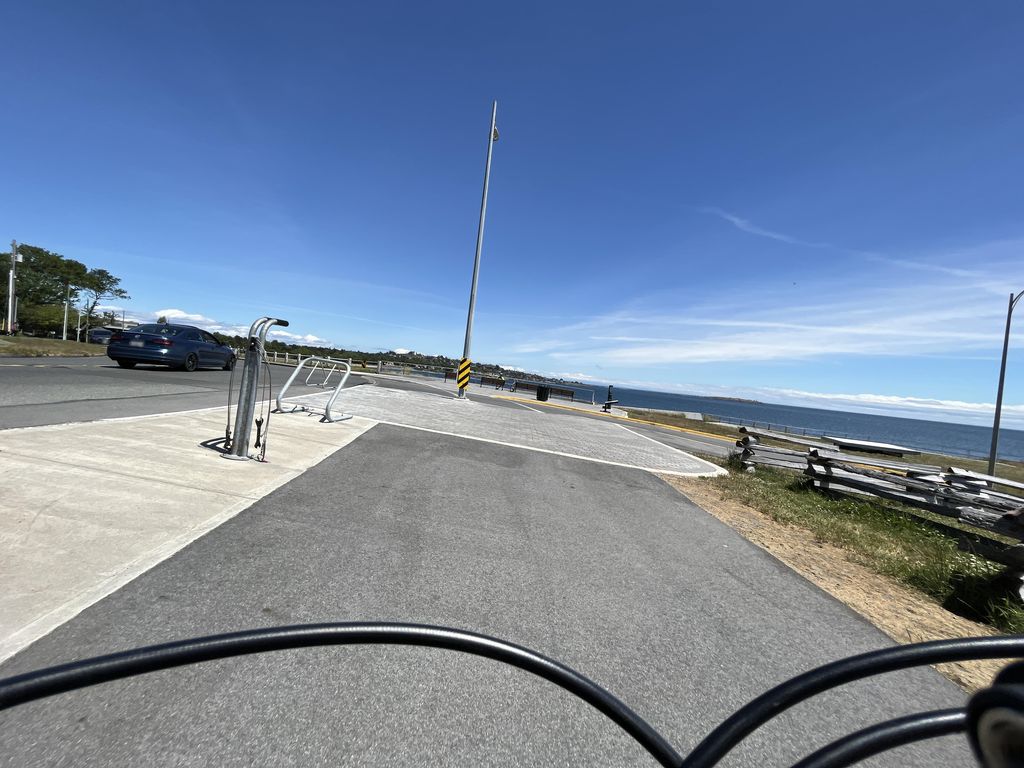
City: victoria